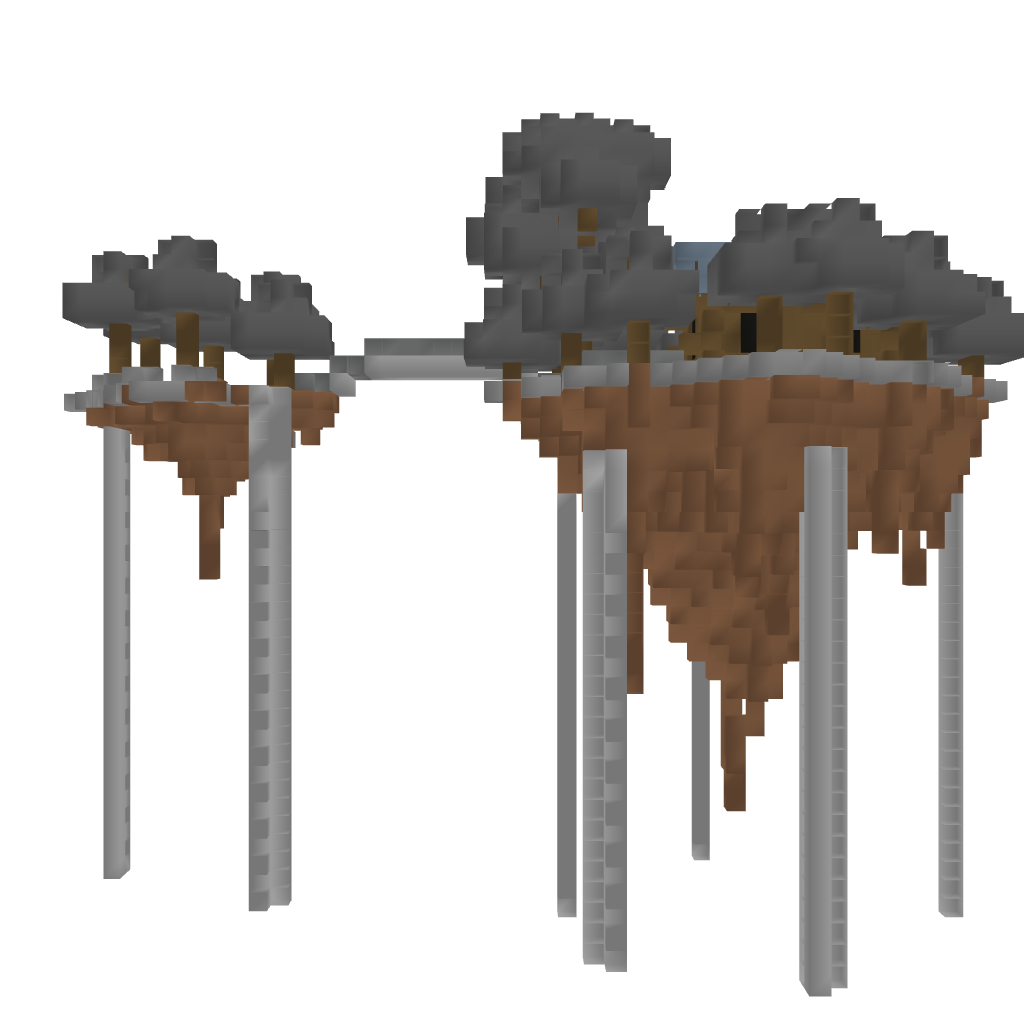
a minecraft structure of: Sky Islands